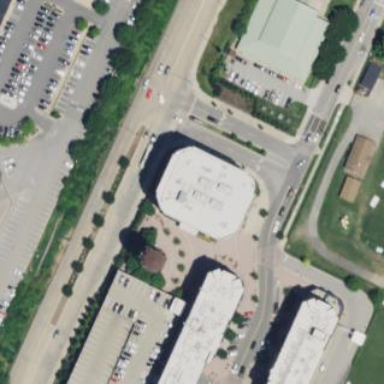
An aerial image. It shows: Office building.